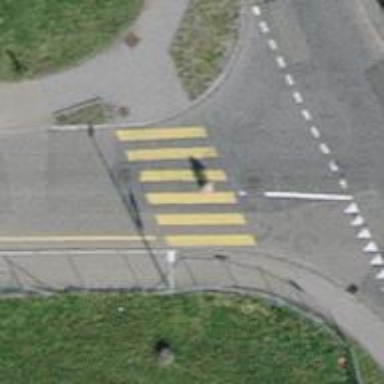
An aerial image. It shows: Uncontrolled road crossing.